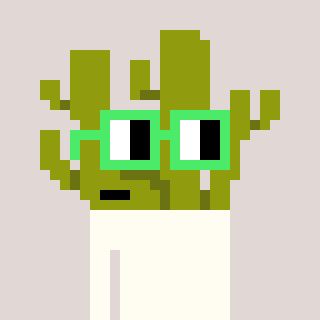
a pixel art character with square light green glasses, a cactus-shaped head and a gold-colored body on a warm background